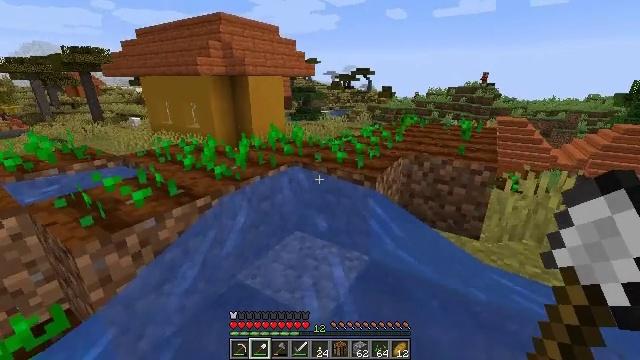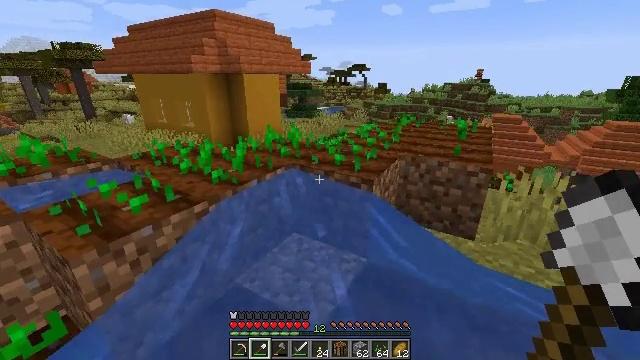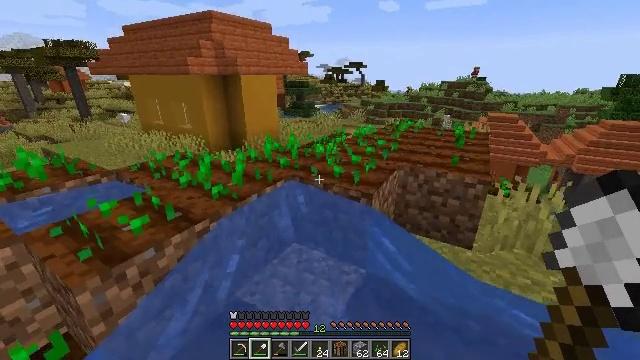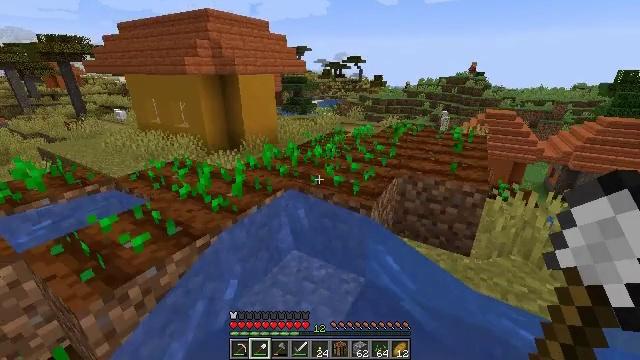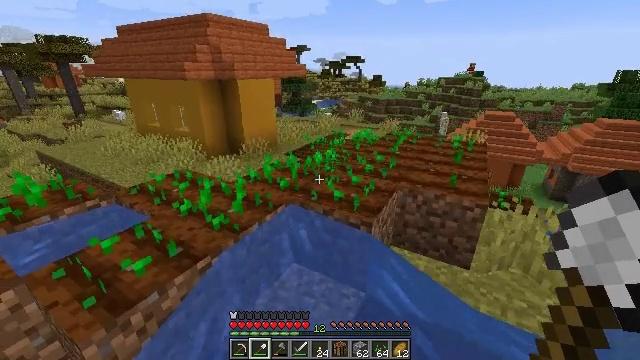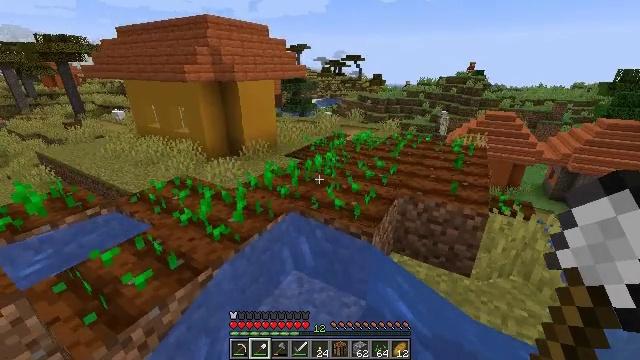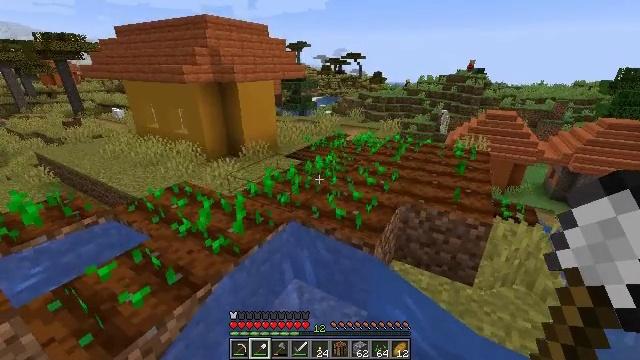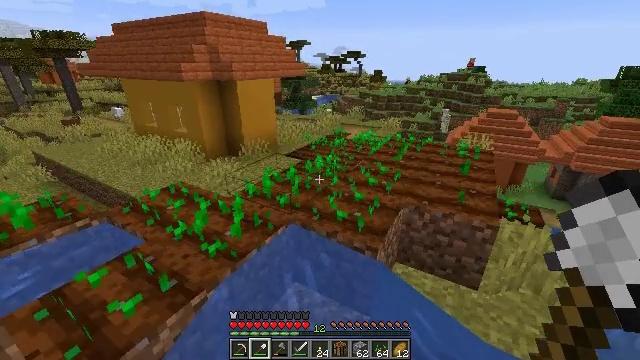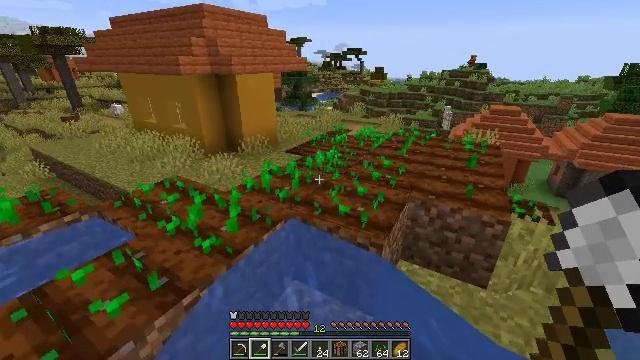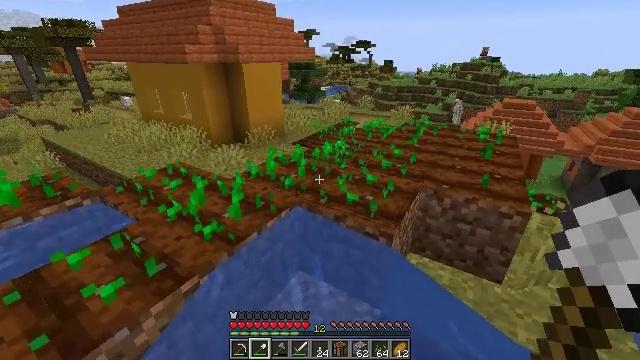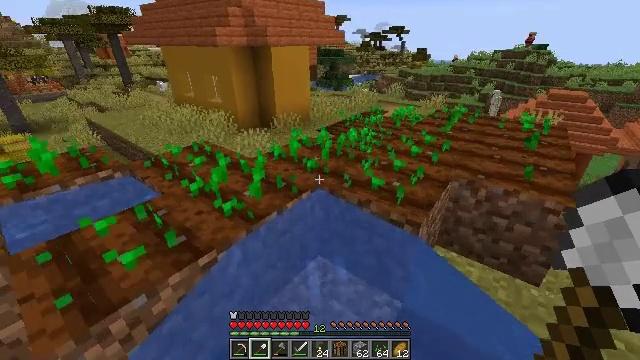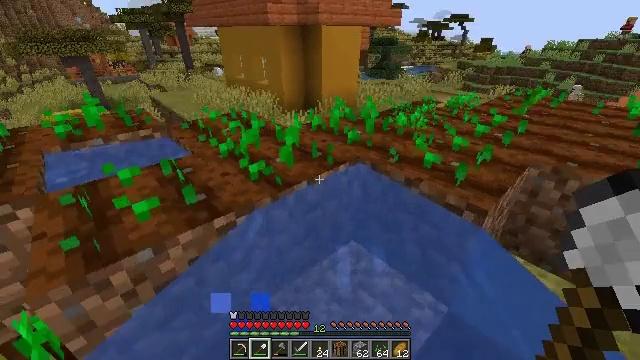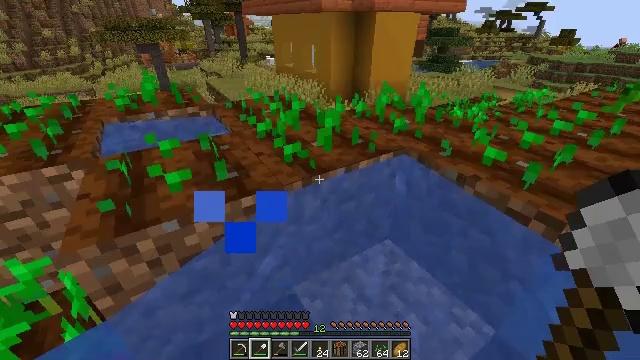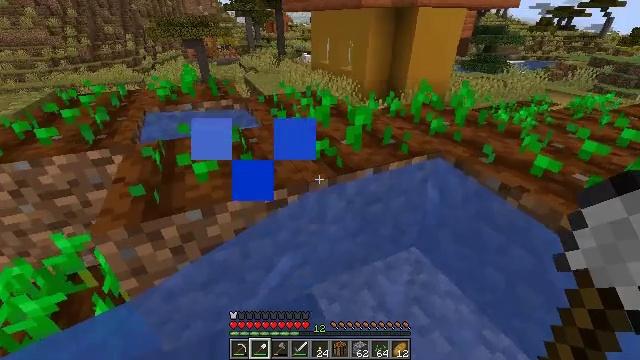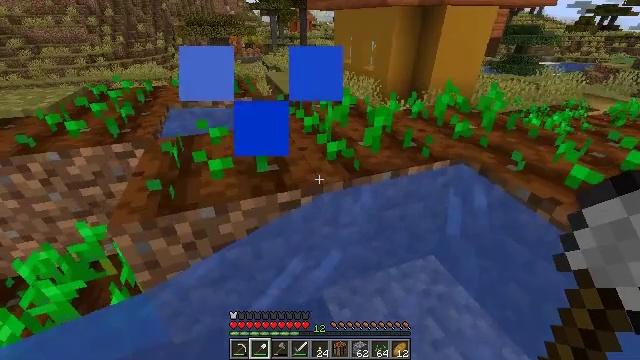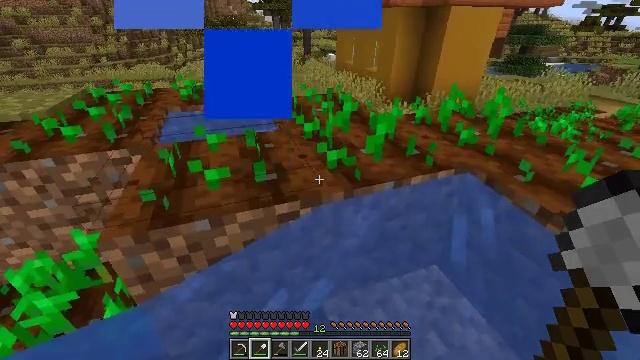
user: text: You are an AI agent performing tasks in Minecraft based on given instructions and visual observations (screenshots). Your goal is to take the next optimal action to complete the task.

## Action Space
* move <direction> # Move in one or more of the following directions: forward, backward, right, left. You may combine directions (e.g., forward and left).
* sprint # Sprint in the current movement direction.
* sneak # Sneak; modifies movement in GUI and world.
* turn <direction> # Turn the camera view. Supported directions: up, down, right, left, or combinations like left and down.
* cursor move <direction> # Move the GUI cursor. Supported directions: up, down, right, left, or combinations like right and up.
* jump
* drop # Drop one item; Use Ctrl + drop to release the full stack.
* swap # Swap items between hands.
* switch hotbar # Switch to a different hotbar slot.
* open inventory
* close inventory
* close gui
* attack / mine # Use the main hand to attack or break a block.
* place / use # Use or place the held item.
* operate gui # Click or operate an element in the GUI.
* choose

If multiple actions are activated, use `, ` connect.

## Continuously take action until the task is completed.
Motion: motion action
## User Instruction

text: Gather wheat by left-clicking on it.
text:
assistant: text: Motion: move forward, jump
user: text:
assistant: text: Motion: move forward, jump
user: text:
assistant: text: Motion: move forward, turn down, jump
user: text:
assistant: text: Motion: move forward, jump
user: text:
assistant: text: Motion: move forward, jump
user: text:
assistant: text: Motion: move forward, jump
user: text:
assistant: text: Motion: move forward, jump
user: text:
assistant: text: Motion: move forward, jump
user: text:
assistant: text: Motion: move forward, turn left and down, jump
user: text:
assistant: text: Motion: move forward, turn left and down, jump
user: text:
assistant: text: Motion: move forward, turn left and down, jump
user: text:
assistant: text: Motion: move forward, turn left and down, jump
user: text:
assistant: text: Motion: move forward, turn left, jump
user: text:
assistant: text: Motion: move forward, turn left, jump
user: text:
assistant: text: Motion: move forward, jump
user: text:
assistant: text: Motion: move forward, jump
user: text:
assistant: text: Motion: move forward, jump
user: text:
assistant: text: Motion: move forward, jump
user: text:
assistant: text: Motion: move forward, jump
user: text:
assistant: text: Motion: move forward, jump
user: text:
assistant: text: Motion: move forward, jump
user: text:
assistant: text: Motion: move forward, jump
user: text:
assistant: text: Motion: move forward, jump
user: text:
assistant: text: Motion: move forward, jump
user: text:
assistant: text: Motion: move forward, turn right, jump
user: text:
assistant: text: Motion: move forward, turn right and down, jump
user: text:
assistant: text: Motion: move forward, turn right and down, jump
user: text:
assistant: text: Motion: move forward, turn right and down, jump
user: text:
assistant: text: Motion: move forward, turn right and down, jump
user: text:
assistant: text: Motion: move forward, turn right, jump